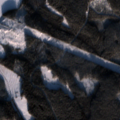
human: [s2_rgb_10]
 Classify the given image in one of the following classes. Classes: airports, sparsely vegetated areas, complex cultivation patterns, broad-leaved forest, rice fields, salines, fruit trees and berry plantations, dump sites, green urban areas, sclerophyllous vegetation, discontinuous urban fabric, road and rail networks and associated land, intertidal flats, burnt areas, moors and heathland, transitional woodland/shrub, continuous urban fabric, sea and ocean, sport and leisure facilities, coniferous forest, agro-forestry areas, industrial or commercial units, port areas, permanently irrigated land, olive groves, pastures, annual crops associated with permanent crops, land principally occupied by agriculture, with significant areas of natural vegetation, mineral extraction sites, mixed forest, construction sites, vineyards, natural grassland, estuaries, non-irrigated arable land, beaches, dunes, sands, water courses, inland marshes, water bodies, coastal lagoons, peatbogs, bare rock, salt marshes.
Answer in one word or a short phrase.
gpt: land principally occupied by agriculture, with significant areas of natural vegetation, coniferous forest, transitional woodland/shrub, water bodies